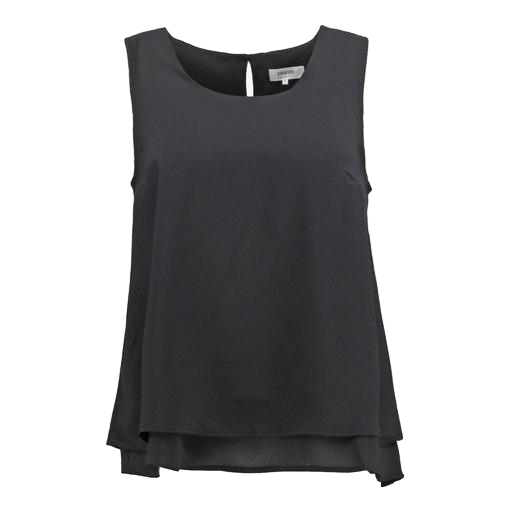
black sleeveless high-low top only macy, black sleeveless layered hi-lo top, black double layer tank, white background